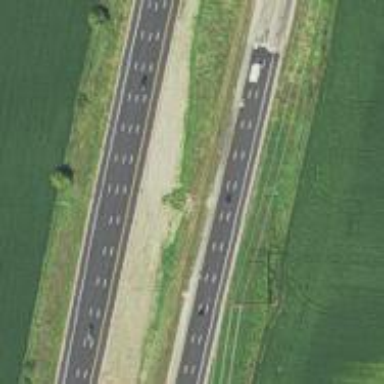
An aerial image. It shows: Motorway.